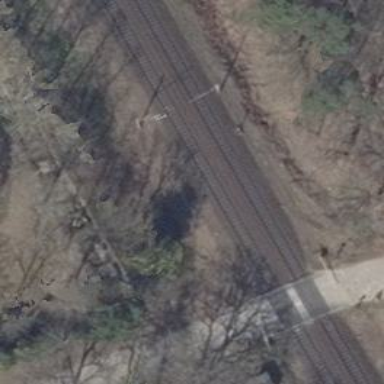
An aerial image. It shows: Railway signal.